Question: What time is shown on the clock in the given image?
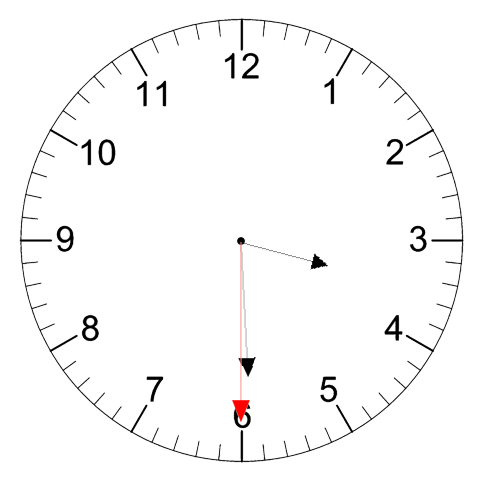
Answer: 03:29:30